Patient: sex F, age 46
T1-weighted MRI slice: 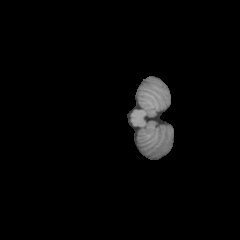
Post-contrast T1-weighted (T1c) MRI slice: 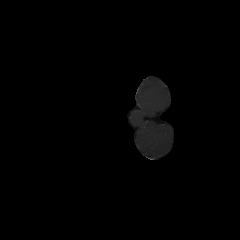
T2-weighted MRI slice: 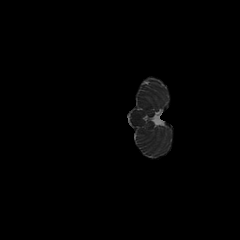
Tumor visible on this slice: no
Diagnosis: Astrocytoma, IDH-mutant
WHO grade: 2